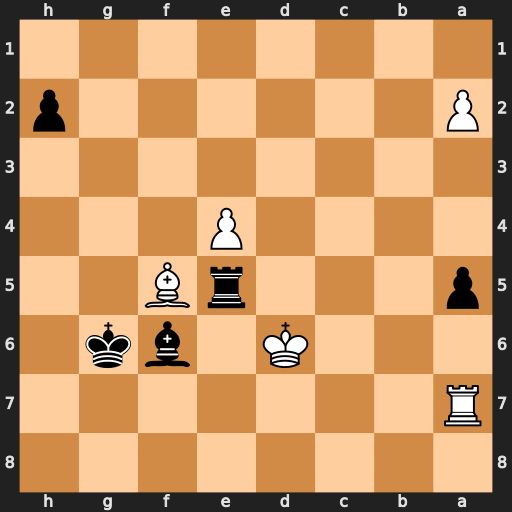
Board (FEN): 8/R7/3K1bk1/p3rB2/4P3/8/P6p/8
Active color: b
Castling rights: -
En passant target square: -
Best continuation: Rxf5 exf5+ Kh6